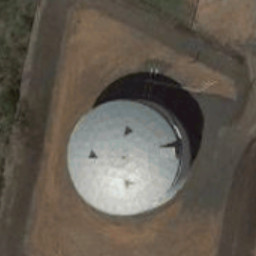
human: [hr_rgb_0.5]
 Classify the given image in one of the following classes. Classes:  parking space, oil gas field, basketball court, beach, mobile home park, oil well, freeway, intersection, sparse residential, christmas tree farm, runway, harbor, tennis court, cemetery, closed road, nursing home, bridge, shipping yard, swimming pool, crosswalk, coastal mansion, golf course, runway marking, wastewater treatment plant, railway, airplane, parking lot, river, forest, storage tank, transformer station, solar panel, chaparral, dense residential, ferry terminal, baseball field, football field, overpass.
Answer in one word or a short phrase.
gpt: storage tank